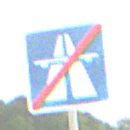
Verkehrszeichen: EndeAutbahn
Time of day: SunriseSunset
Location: Outdoor (RoadRail)
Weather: PartlyCloudy
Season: NotSpecified
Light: Natural